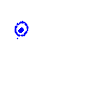
Particle: electron